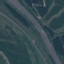
Land use / land cover class: Highway